Question: I'm trying to populate a 'WrapPanel' with a collection of my own user controls.
Child control:
'''
<UserControl x:Class="MyApplication.StockMappings.StockView"
xmlns="http://schemas.microsoft.com/winfx/2006/xaml/presentation"
xmlns:x="http://schemas.microsoft.com/winfx/2006/xaml"
xmlns:mc="http://schemas.openxmlformats.org/markup-compatibility/2006"
xmlns:d="http://schemas.microsoft.com/expression/blend/2008"
mc:Ignorable="d"
d:DesignHeight="300" d:DesignWidth="300">
<Grid Width="140" Height="80">
<Border CornerRadius="6" BorderBrush="Black" BorderThickness="2" >
<Grid>
<Grid.RowDefinitions>
<RowDefinition Height="0.6*"/>
<RowDefinition Height="0.4*"/>
</Grid.RowDefinitions>
<TextBlock Grid.Row="0" FontSize="18" FontWeight="Bold">
<Label Content="{Binding Path=ID}"/>
</TextBlock>
<TextBlock Grid.Row="1" FontSize="12" FontWeight="Bold">
<Label Content="{Binding Path=StockName}"/>
</TextBlock>
</Grid>
</Border>
</Grid>
</UserControl>
'''
cs file:
'''
namespace MyApplication.StockMappings
{
/// <summary>
/// Interaction logic for StockView.xaml
/// </summary>
public partial class StockView : UserControl
{
public StockView()
{
InitializeComponent();
}
public string ID
{
get;
set;
}
public string StockName
{
get;
set;
}
}
}
'''
Finally, the window with the wrap panel:
'''
<Window x:Class="MyApplication.StockMappings.TestWindow"
xmlns="http://schemas.microsoft.com/winfx/2006/xaml/presentation"
xmlns:x="http://schemas.microsoft.com/winfx/2006/xaml"
xmlns:local="clr-namespace:MyApplication.StockMappings"
Title="TestWindow" Height="300" Width="300">
<Grid>
<ItemsControl Name="Stocks" ItemsSource="{Binding AllStocks}">
<ItemsControl.ItemsPanel>
<ItemsPanelTemplate>
<WrapPanel Orientation="Horizontal"/>
</ItemsPanelTemplate>
</ItemsControl.ItemsPanel>
<ItemsControl.ItemTemplate>
<DataTemplate>
<local:StockView/>
</DataTemplate>
</ItemsControl.ItemTemplate>
</ItemsControl>
</Grid>
</Window>
'''
And the C# code again:
'''
public partial class TestWindow : Window
{
public TestWindow()
{
InitializeComponent();
var stocks = new[]
{
new StockView() { ID = "M0", StockName = "abc"},
new StockView() { ID = "M1", StockName = "def"},
};
Stocks.DataContext = new Test()
{
AllStocks = stocks.ToList()
};
}
}
'''
The 'Test' class (the container for child data) is very simple:
'''
public class Test
{
public List<StockView> AllStocks
{
get;
set;
}
}
'''
And finally, the result:

All borders are blank. Neither 'ID' nor 'StockName' are displayed.
What am I doing wrong?
I have confirmed (by adding a dummy property) that 'StockView' controls take the 'ID' value from the 'Test' object, not the children from the 'AllStocks' list. But why? Have I not defined the 'ItemTemplate'? What is it for, then?
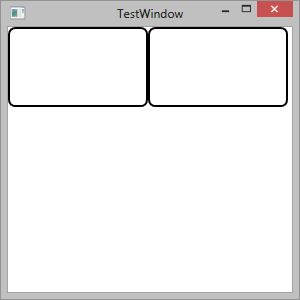
Answer: What you are missing is an appropriate view model item class that holds your data. That should not be confused with the view object, e.g. your StockView.
First, remove the 'ID' and 'StockName' properties from the StockView control. These properties will move to the data item class.
'''
public partial class StockView : UserControl
{
public StockView()
{
InitializeComponent();
}
}
'''
Second, create the view model with a 'StockItem' data item class, and a 'ViewModel' class that has the 'AllStocks' property (or just call it 'Test' as you already did).
'''
public class StockItem
{
public string ID { get; set; }
public string StockName { get; set; }
}
public class ViewModel
{
public ObservableCollection<StockItem> AllStocks { get; set; }
}
'''
Finally, set the DataContext of your MainWindow to an instance of the ViewModel class.
'''
public MainWindow()
{
InitializeComponent();
var vm = new ViewModel { AllStocks = new ObservableCollection<StockItem>() };
vm.AllStocks.Add(new StockItem { ID = "M0", StockName = "abc" });
vm.AllStocks.Add(new StockItem { ID = "M1", StockName = "def" });
DataContext = vm;
}
'''
In case the data items could be modified after being added to the 'AllStocks' collection, the 'StockItem' class would have to implement the <URL> interface.